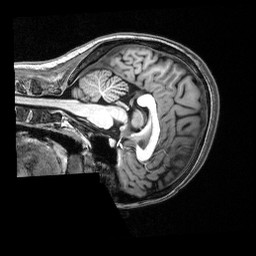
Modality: T1w
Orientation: sagittal
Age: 19
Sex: female
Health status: healthy
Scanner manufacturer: siemens
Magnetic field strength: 3 T
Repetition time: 2.53 s
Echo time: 0.00339 s